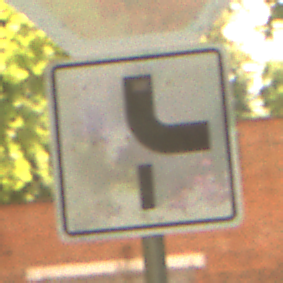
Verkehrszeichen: VerlaufVorfahrtsstrasse10
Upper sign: Stop
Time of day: Midday
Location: Outdoor (Nature)
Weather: PartlyCloudy
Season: NotSpecified
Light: Natural